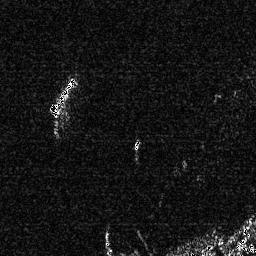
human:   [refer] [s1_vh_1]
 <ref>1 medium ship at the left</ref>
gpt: <box>[[17, 29, 30, 45, 0]]</box>